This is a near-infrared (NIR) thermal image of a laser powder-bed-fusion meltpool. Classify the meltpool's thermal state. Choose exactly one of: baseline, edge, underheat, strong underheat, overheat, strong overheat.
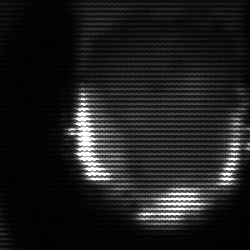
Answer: baseline